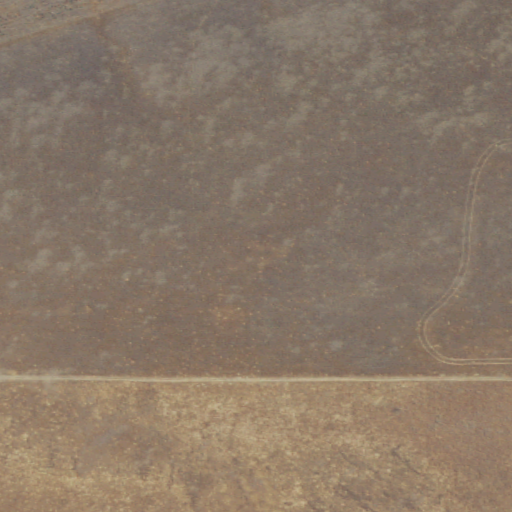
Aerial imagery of ridge(s) in Washington named Sagebrush Ridge containing grassland and shrub